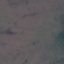
Label: HerbaceousVegetation